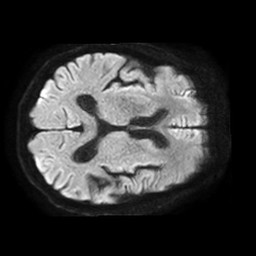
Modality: TRACE
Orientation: axial
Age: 76
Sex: male
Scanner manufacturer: philips
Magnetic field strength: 1.5 T
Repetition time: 3.508 s
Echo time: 0.07078 s